Question: i have a file which looks as follows:
'''
19:40:47,2772
19:41:50,2896
19:42:50,2870
19:43:51,2851
19:44:53,2824
19:45:55,2891
.
.
.
07:52:53,2772
07:53:56,2767
07:55:00,2709
07:56:01,2713
07:57:04,2844
07:58:04,2750
07:59:05,2744
08:00:08,2812
08:01:11,2728
08:02:14,2852
'''
and im trying to do the simple task of making a graph with time X axis & number Y axis.
code as follows:
'''
#!/usr/bin/gnuplot
unset multiplot
set xdata time
set datafile separator ","
set timefmt "%H:%M:%S"
set format x "%H:%M"
set title "defect number"
set xlabel "X"
set ylabel "Y"
plot "Defect_number_03-03-16_08.04.49.csv" using 1:2 w lines
pause -1
'''
problem is that gnuplot autosorts the time and my chart looks like this:

I want to make a chart according to the order in the file, any help will be great =)
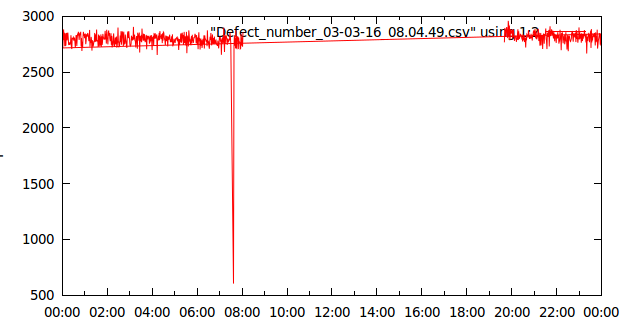
Answer: When you give the plot command
'''
plot datafile u 1:2
'''
you are telling gnuplot that the first column is your x-value and the second is your y-value. Naturally, earlier times are further to the left (as you didn't post your full data, I have used only the part you did post - this will cause a "skip" in the axis labels).
<URL>
You can use a pseudocolumn to use the line number as your x-value. The column corresponds to the line number (see 'help pseudocolumns').
Thus 'plot datafile u 0:2' will use the line number as the x-coordinate and the 2nd column as the y-coordinate.
<URL>
We still need to add the correct x-axis labels, and can't rely on them to be generated correctly in this case. We would use the 'xtic' function to do this, as
'''
plot datafile u 0:2:xtic(1)
'''
<URL>
which tells gnuplot to use the value in column 1 as an xtic, but it will read this literally and not format it as you have desired with the time. To do this, we can manually cast this to the correct string
'''
plot datafile u 0:2:xtic(strftime("%H:%M",strptime("%H:%M:%S",strcol(1)))) w lines
'''
<URL>
Here, the 'strcol' function reads column 1 as a string, the 'strptime' function turns this into the internal time representation using the specified format string for reading it, and finally the 'strftime' formats this as time string using the specified output string.
---
As Christoph stated in his answer, these solutions will cause uniform spacing of the points. If the points are already uniform spaced, this is not a problem, and if the points are very close to uniform spaced, it is probably acceptable as well (it looks like your points are about 1 minute apart give or take a couple of seconds).
However, if we want the absolutely correct spacing, we will need to add a date to the lines. This could be done in the original data file during the creation, or we could use an external process to add the dates only when needed leaving the original file exactly the same.
As you are only marking off the time and not the day in your tic marks, the actual day doesn't matter. It only matters that the times from the next morning are in the next day from the times from the last night.
We can use an external program to add dates. The following python 3 program reads the data file and adds a date to it (using Jan 1st, 2015 for the first date - as previously mentioned this date doesn't really matter). If a time occurs earlier in the day from the previous one, it moves to the next day. Here is the program :
'''
from datetime import datetime,timedelta
from sys import argv
last = None
offset = timedelta(days=0)
for x in open(argv[1],"r"):
vals = x.split(",")
dte = datetime.strptime("01/01/2015 "+vals[0],"%m/%d/%Y %H:%M:%S") + offset
if last!=None and last>dte:
offset+= timedelta(days=1)
dte = dte + offset
last = dte
print(dte.strftime("%Y-%m-%d %H:%M:%S"),vals[1],sep=",",end="")
'''
The output from running this on the data file looks like:
'''
2015-01-01 19:40:47,2772
2015-01-01 19:41:50,2896
2015-01-01 19:42:50,2870
2015-01-01 19:43:51,2851
2015-01-01 19:44:53,2824
2015-01-01 19:45:55,2891
...
2015-01-02 07:52:53,2772
2015-01-02 07:53:56,2767
...
'''
We can now read data from this program by opening a pipe in our plot command.
'''
set timefmt "%Y-%m-%d %H:%M:%S"
plot "< adddates.py datafile" u 1:2 with lines
'''
<URL>
---
Note that this also causes labels to overlap, as it uses all of them. To use every other one, we could have used 'xtic(int($0) % 2 == 0 ? strcol(1):"")'. A similar technique can be used with the format using the correct labels as well.